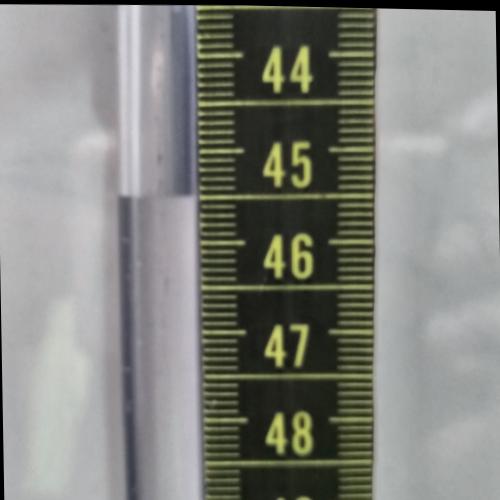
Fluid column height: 45.5 cm